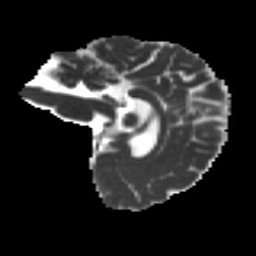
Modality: MD
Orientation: sagittal
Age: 34
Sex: female
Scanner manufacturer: ge
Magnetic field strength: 3 T
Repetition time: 7.8 s
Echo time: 0.0606 s